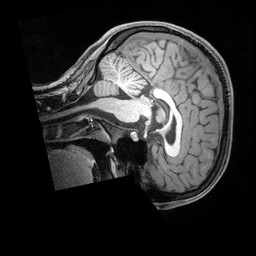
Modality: T1w
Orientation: sagittal
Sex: female
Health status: ill
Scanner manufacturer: siemens
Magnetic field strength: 3 T
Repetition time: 2.4 s
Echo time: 0.00201 s